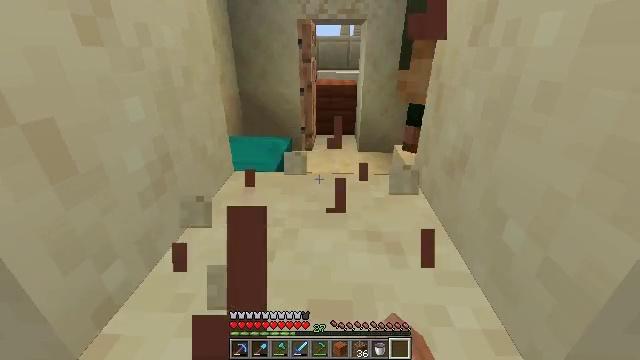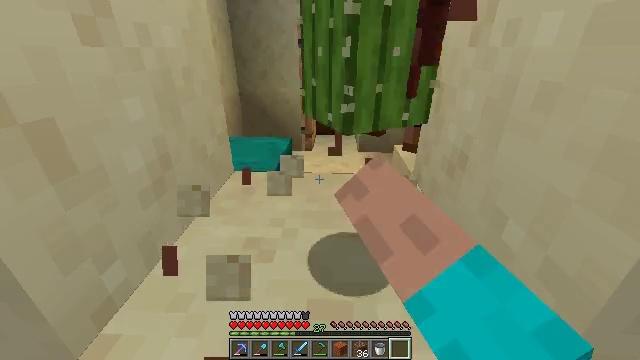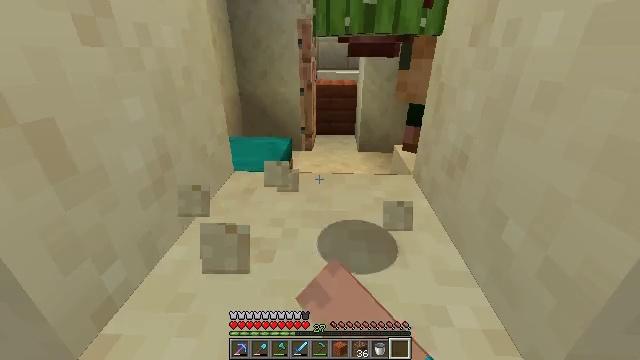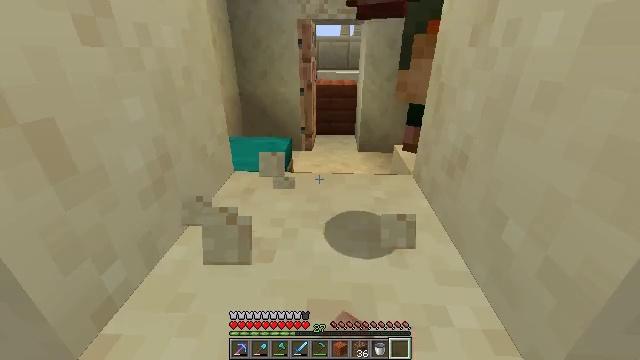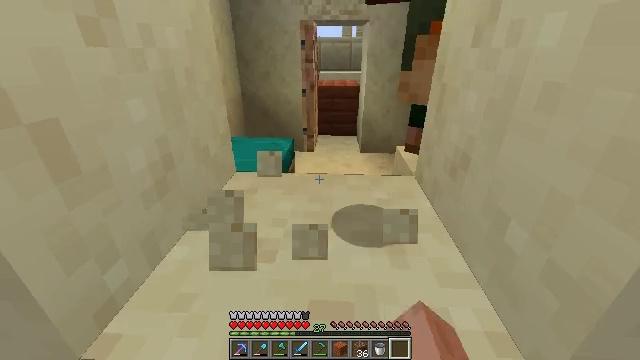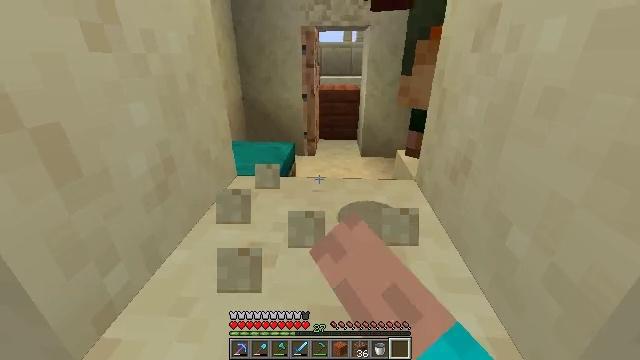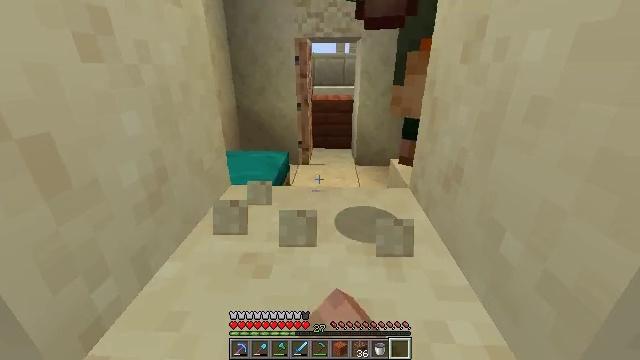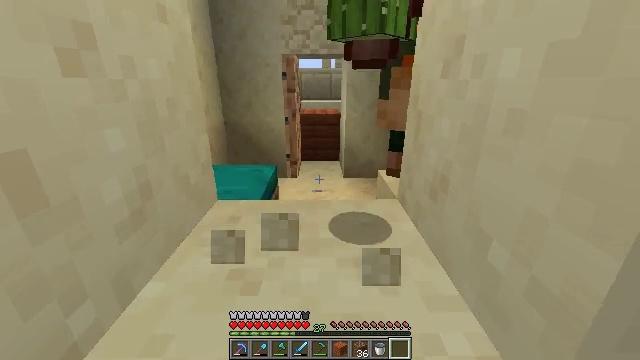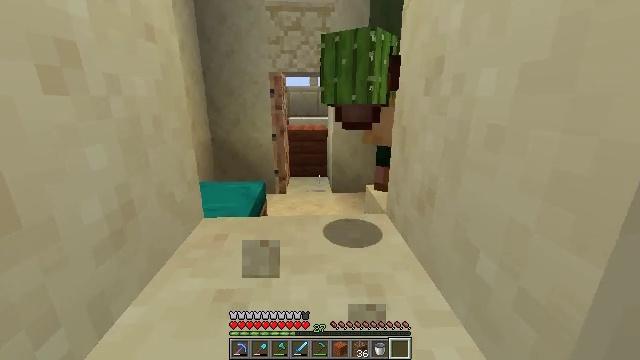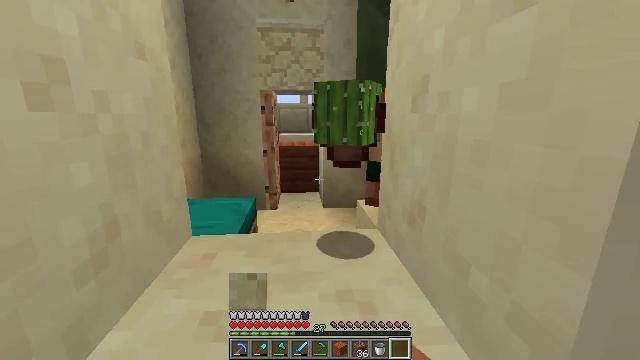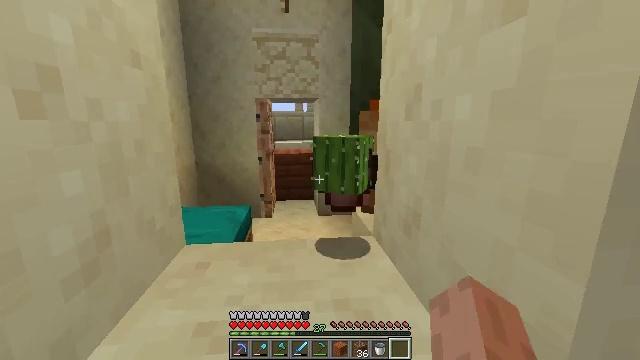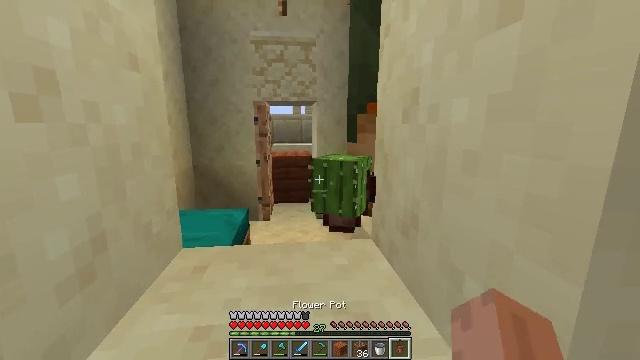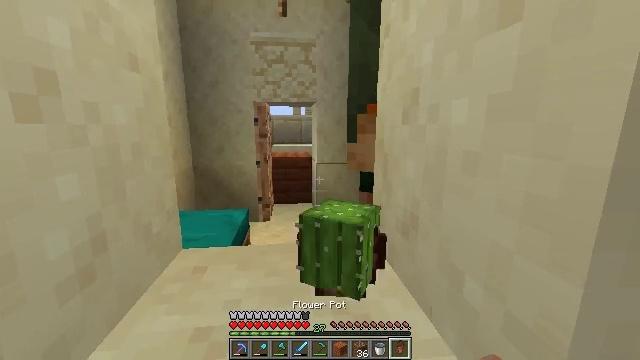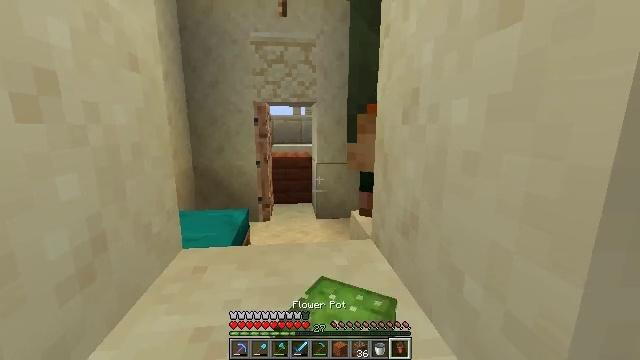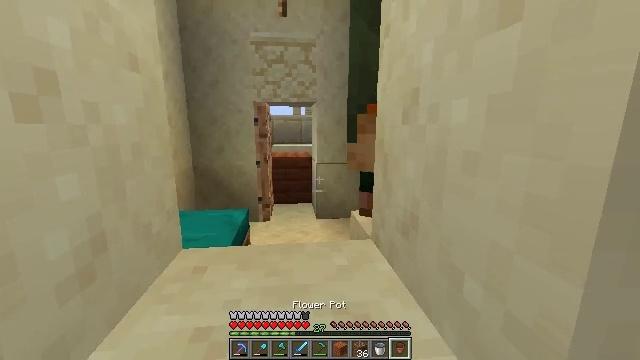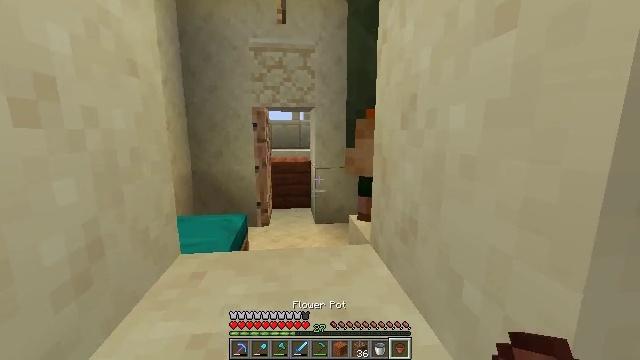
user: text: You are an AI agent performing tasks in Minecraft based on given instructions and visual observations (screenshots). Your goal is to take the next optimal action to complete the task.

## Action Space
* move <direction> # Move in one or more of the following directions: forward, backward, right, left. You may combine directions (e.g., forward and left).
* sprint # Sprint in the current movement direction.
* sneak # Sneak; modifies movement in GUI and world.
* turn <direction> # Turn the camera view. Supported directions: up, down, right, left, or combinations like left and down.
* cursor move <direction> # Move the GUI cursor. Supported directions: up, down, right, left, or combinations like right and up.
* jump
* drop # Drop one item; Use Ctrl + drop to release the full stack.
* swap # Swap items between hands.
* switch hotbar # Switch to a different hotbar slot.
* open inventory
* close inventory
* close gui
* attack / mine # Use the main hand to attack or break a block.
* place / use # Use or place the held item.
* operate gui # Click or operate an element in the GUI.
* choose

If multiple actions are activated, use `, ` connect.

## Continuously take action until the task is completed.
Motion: motion action
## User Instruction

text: Mine acacia planks.
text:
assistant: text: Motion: attack / mine
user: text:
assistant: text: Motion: attack / mine
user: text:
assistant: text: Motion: attack / mine
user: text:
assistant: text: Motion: attack / mine
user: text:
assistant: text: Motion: no_op
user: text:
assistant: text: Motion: turn right and up
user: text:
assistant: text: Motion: turn right and up
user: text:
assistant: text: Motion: turn right and up
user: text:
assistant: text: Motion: turn right and up
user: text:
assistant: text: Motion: turn right and up
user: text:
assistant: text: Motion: no_op
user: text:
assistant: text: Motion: no_op
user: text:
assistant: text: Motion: no_op
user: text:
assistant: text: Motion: no_op
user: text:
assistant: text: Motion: turn up
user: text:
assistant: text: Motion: turn right and up
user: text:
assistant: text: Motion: turn right and up
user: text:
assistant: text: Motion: move forward and move left
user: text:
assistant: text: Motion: move forward and move left, turn right
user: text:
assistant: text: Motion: move forward and move left, turn right
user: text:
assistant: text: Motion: turn right
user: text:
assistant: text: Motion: turn right
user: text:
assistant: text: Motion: turn right
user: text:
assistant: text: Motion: turn right
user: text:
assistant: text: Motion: turn right
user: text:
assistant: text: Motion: no_op
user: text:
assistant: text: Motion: no_op
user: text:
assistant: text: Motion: use / place
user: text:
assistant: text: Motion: use / place
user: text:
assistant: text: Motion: use / place